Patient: sex M, age 66
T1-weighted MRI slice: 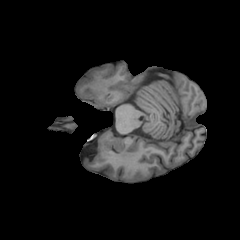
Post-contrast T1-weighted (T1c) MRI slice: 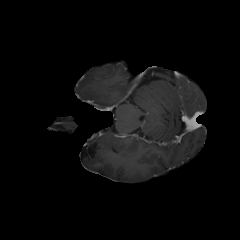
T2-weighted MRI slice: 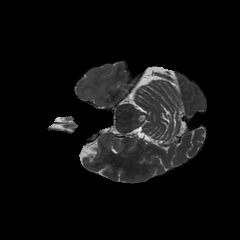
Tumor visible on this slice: yes
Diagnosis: Glioblastoma, IDH-wildtype
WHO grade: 4